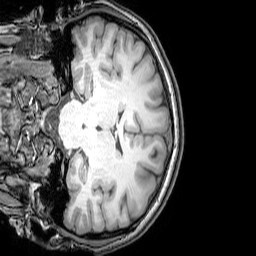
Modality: T1w
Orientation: coronal
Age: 22
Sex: female
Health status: healthy
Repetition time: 0.081 s
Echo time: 0.037 s